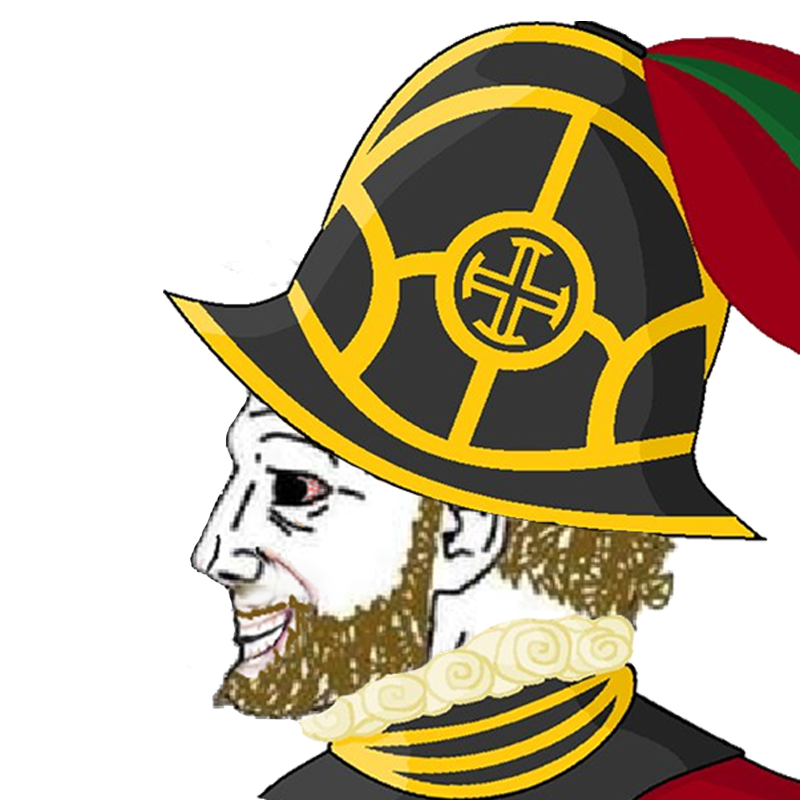
Label: 5_Coomer